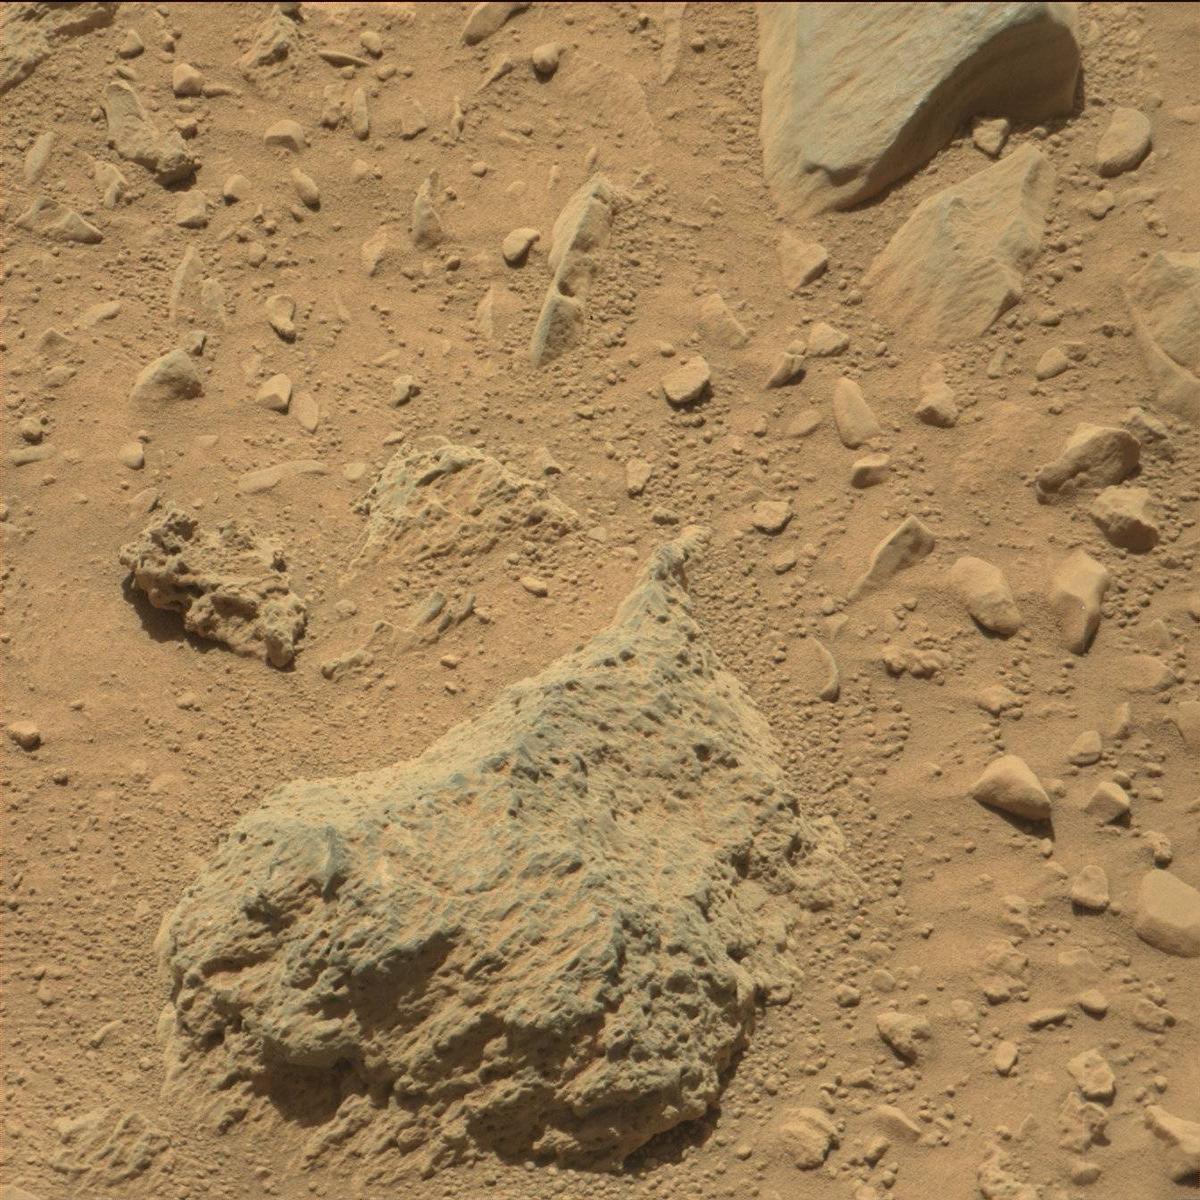
Terrain classes present: Bedrock, Rock, Sand / Soil